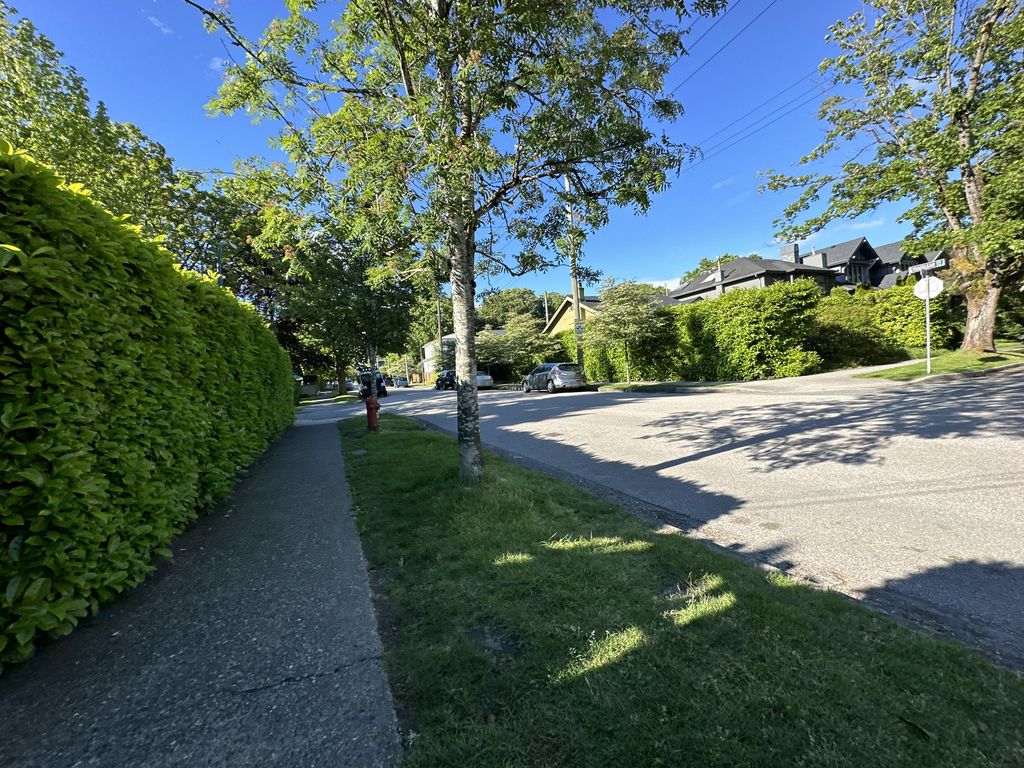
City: vancouver